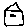
Label: house